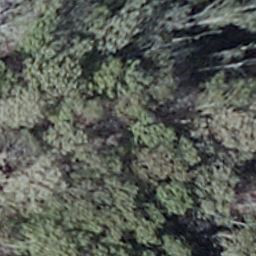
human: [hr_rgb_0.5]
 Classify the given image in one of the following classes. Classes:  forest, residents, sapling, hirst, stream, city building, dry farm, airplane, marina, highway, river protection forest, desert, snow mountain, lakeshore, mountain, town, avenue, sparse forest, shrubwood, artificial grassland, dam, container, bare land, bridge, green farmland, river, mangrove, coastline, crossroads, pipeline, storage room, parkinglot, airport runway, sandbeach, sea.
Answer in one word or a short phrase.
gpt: shrubwood